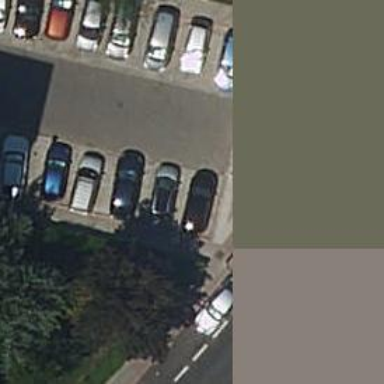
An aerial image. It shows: Bollard barrier.